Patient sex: M
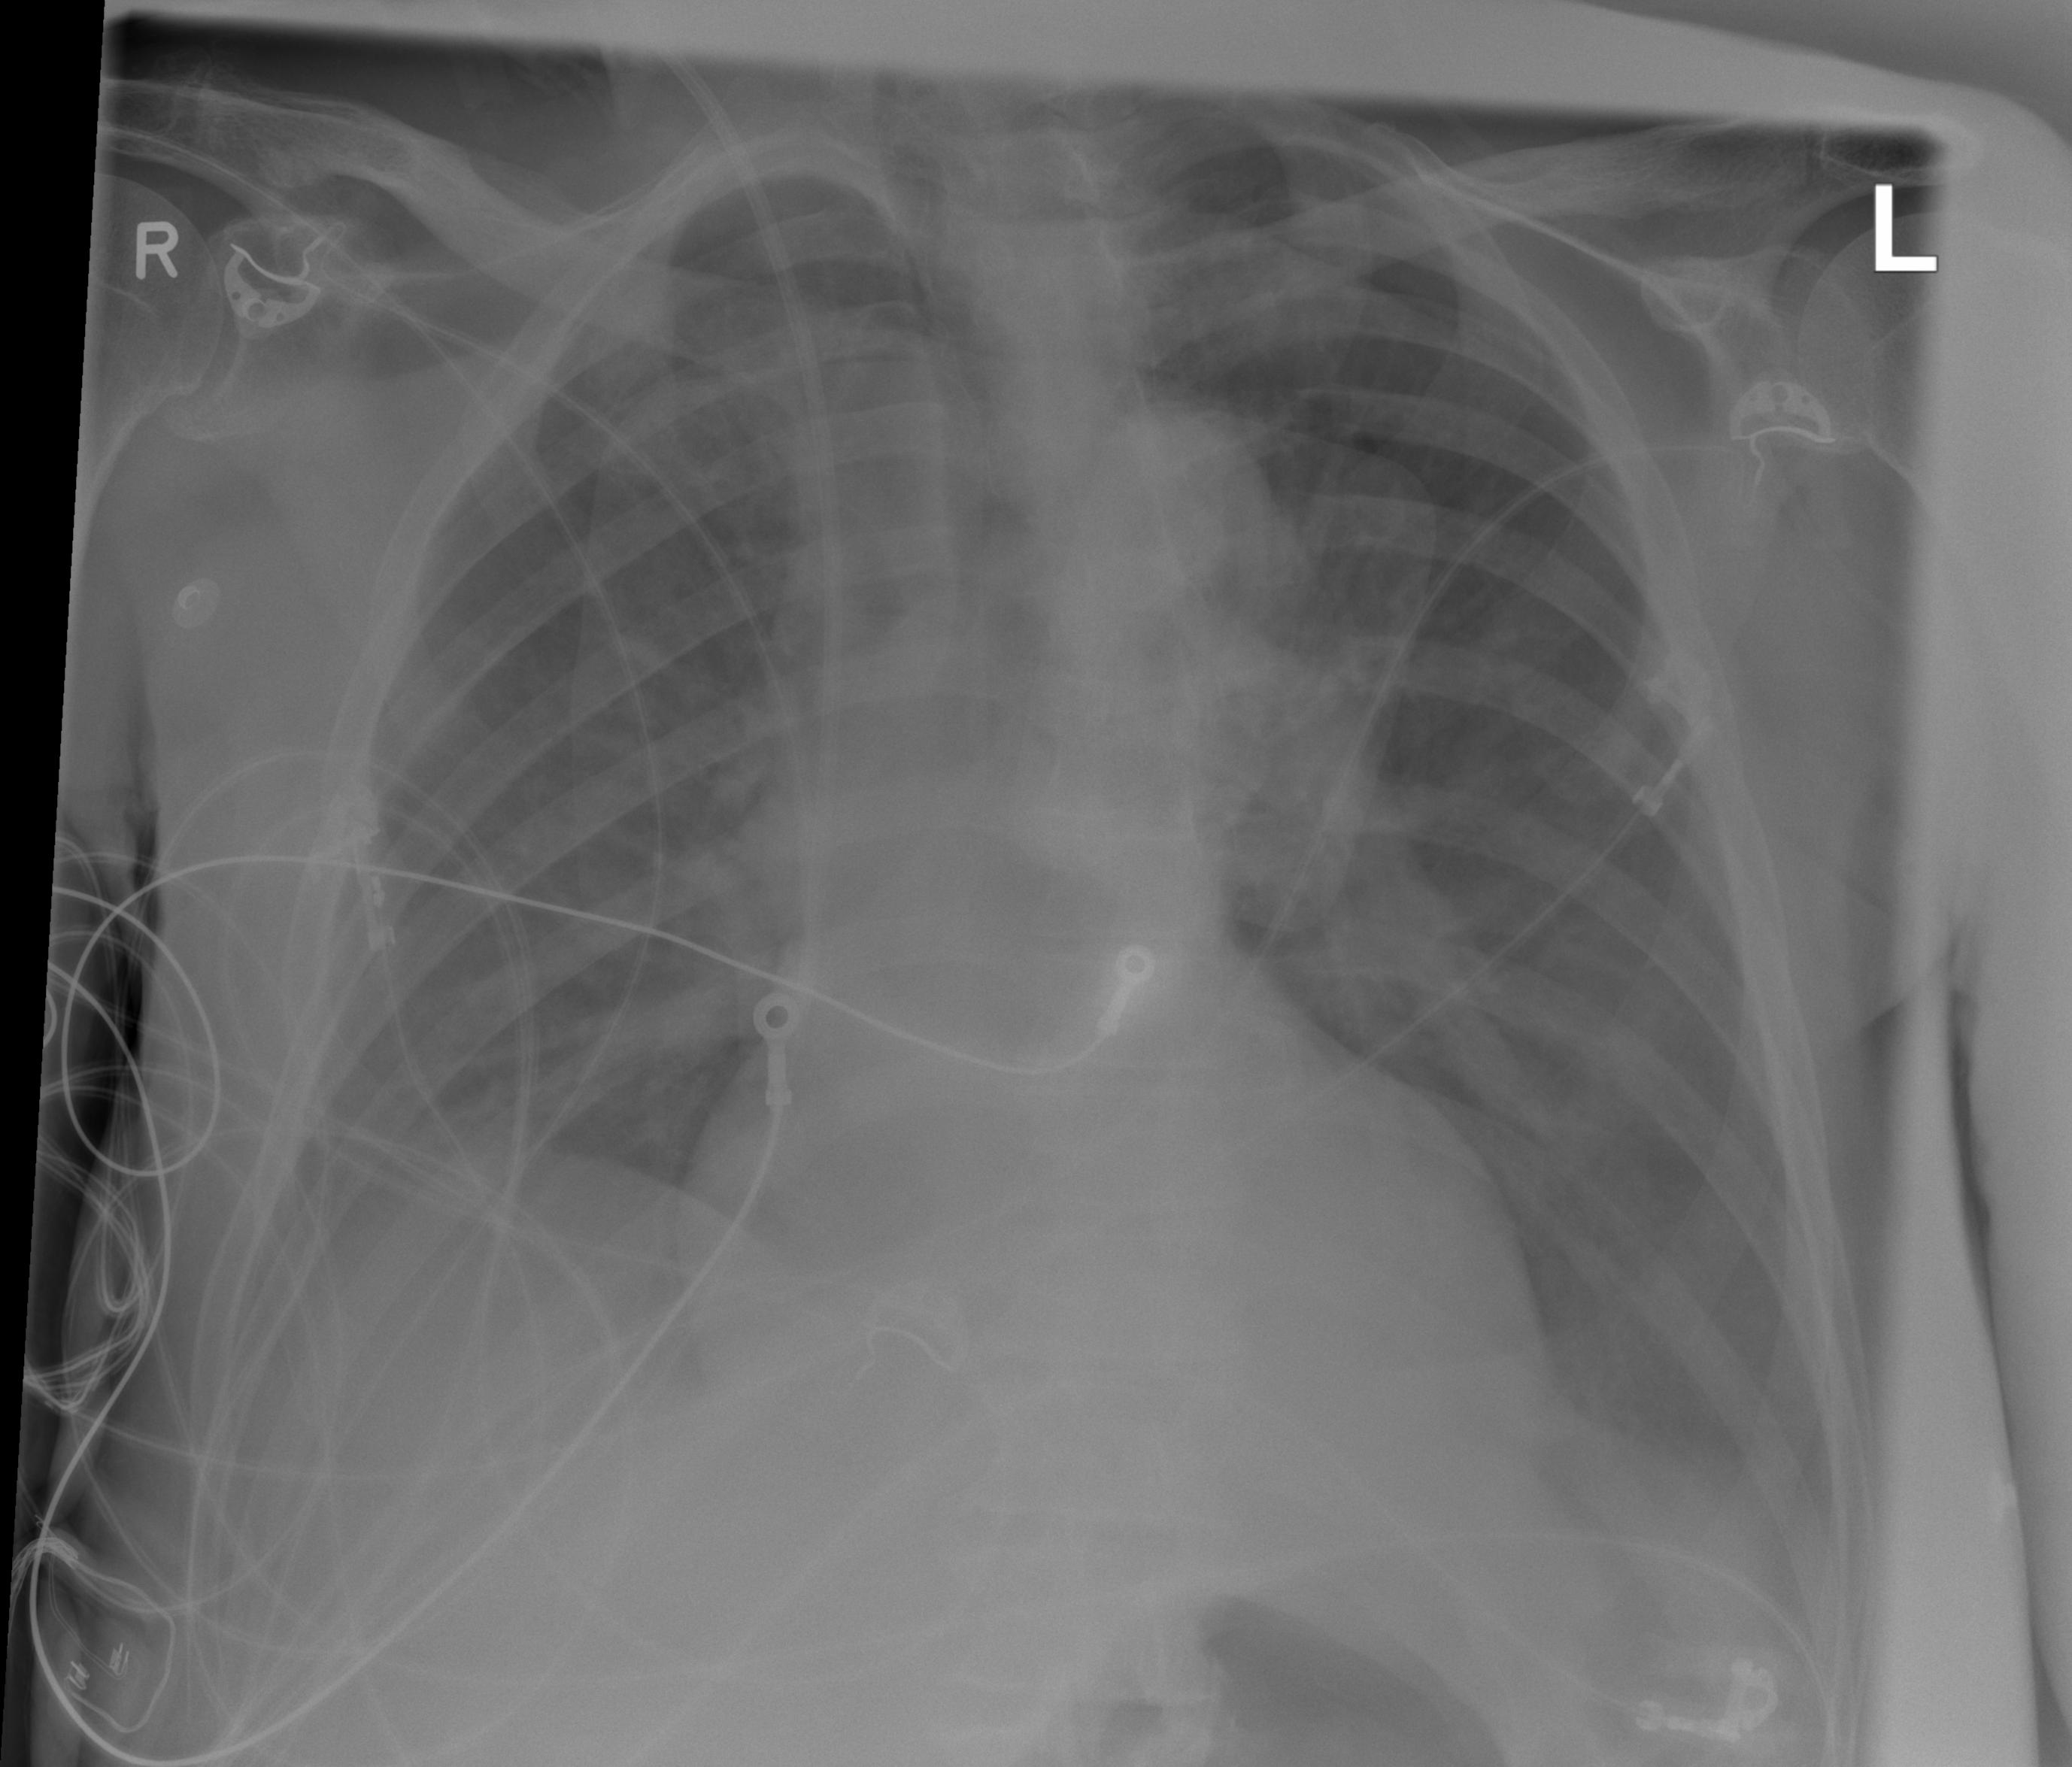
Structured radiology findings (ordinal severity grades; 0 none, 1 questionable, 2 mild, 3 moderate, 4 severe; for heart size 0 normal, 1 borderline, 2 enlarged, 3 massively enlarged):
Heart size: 1
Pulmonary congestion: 0
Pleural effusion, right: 2
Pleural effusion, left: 2
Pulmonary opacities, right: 0
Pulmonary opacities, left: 0
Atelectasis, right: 2
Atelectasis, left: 2